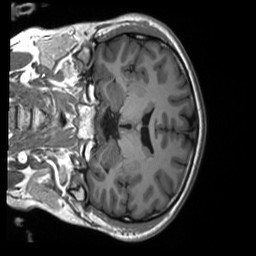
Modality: T1w
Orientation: coronal
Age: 32
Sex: male
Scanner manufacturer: siemens
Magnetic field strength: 3 T
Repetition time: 2.53 s
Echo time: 0.00219 s